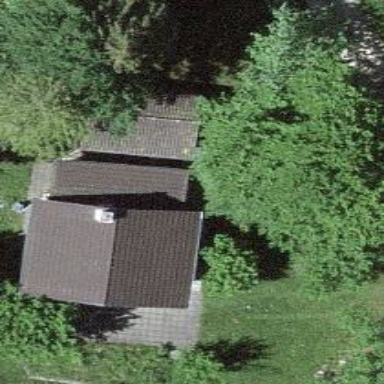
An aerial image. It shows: Residential building.